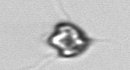
Label: Pyramimonas_longicauda